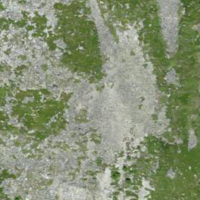
EUNIS habitat code: 26
Species observed at this site:
Aquila chrysaetos